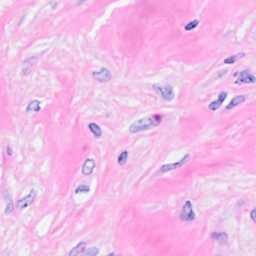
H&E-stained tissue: Breast